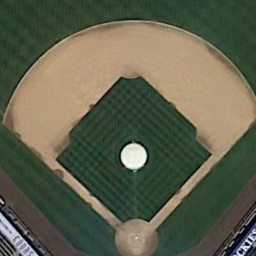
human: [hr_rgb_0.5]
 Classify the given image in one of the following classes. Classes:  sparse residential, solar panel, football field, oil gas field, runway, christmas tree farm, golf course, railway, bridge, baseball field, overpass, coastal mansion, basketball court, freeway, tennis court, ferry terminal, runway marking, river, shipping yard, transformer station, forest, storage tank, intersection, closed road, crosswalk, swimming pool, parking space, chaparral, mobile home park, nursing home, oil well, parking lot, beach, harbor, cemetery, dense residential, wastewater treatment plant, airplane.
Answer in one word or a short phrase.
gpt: baseball field